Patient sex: M
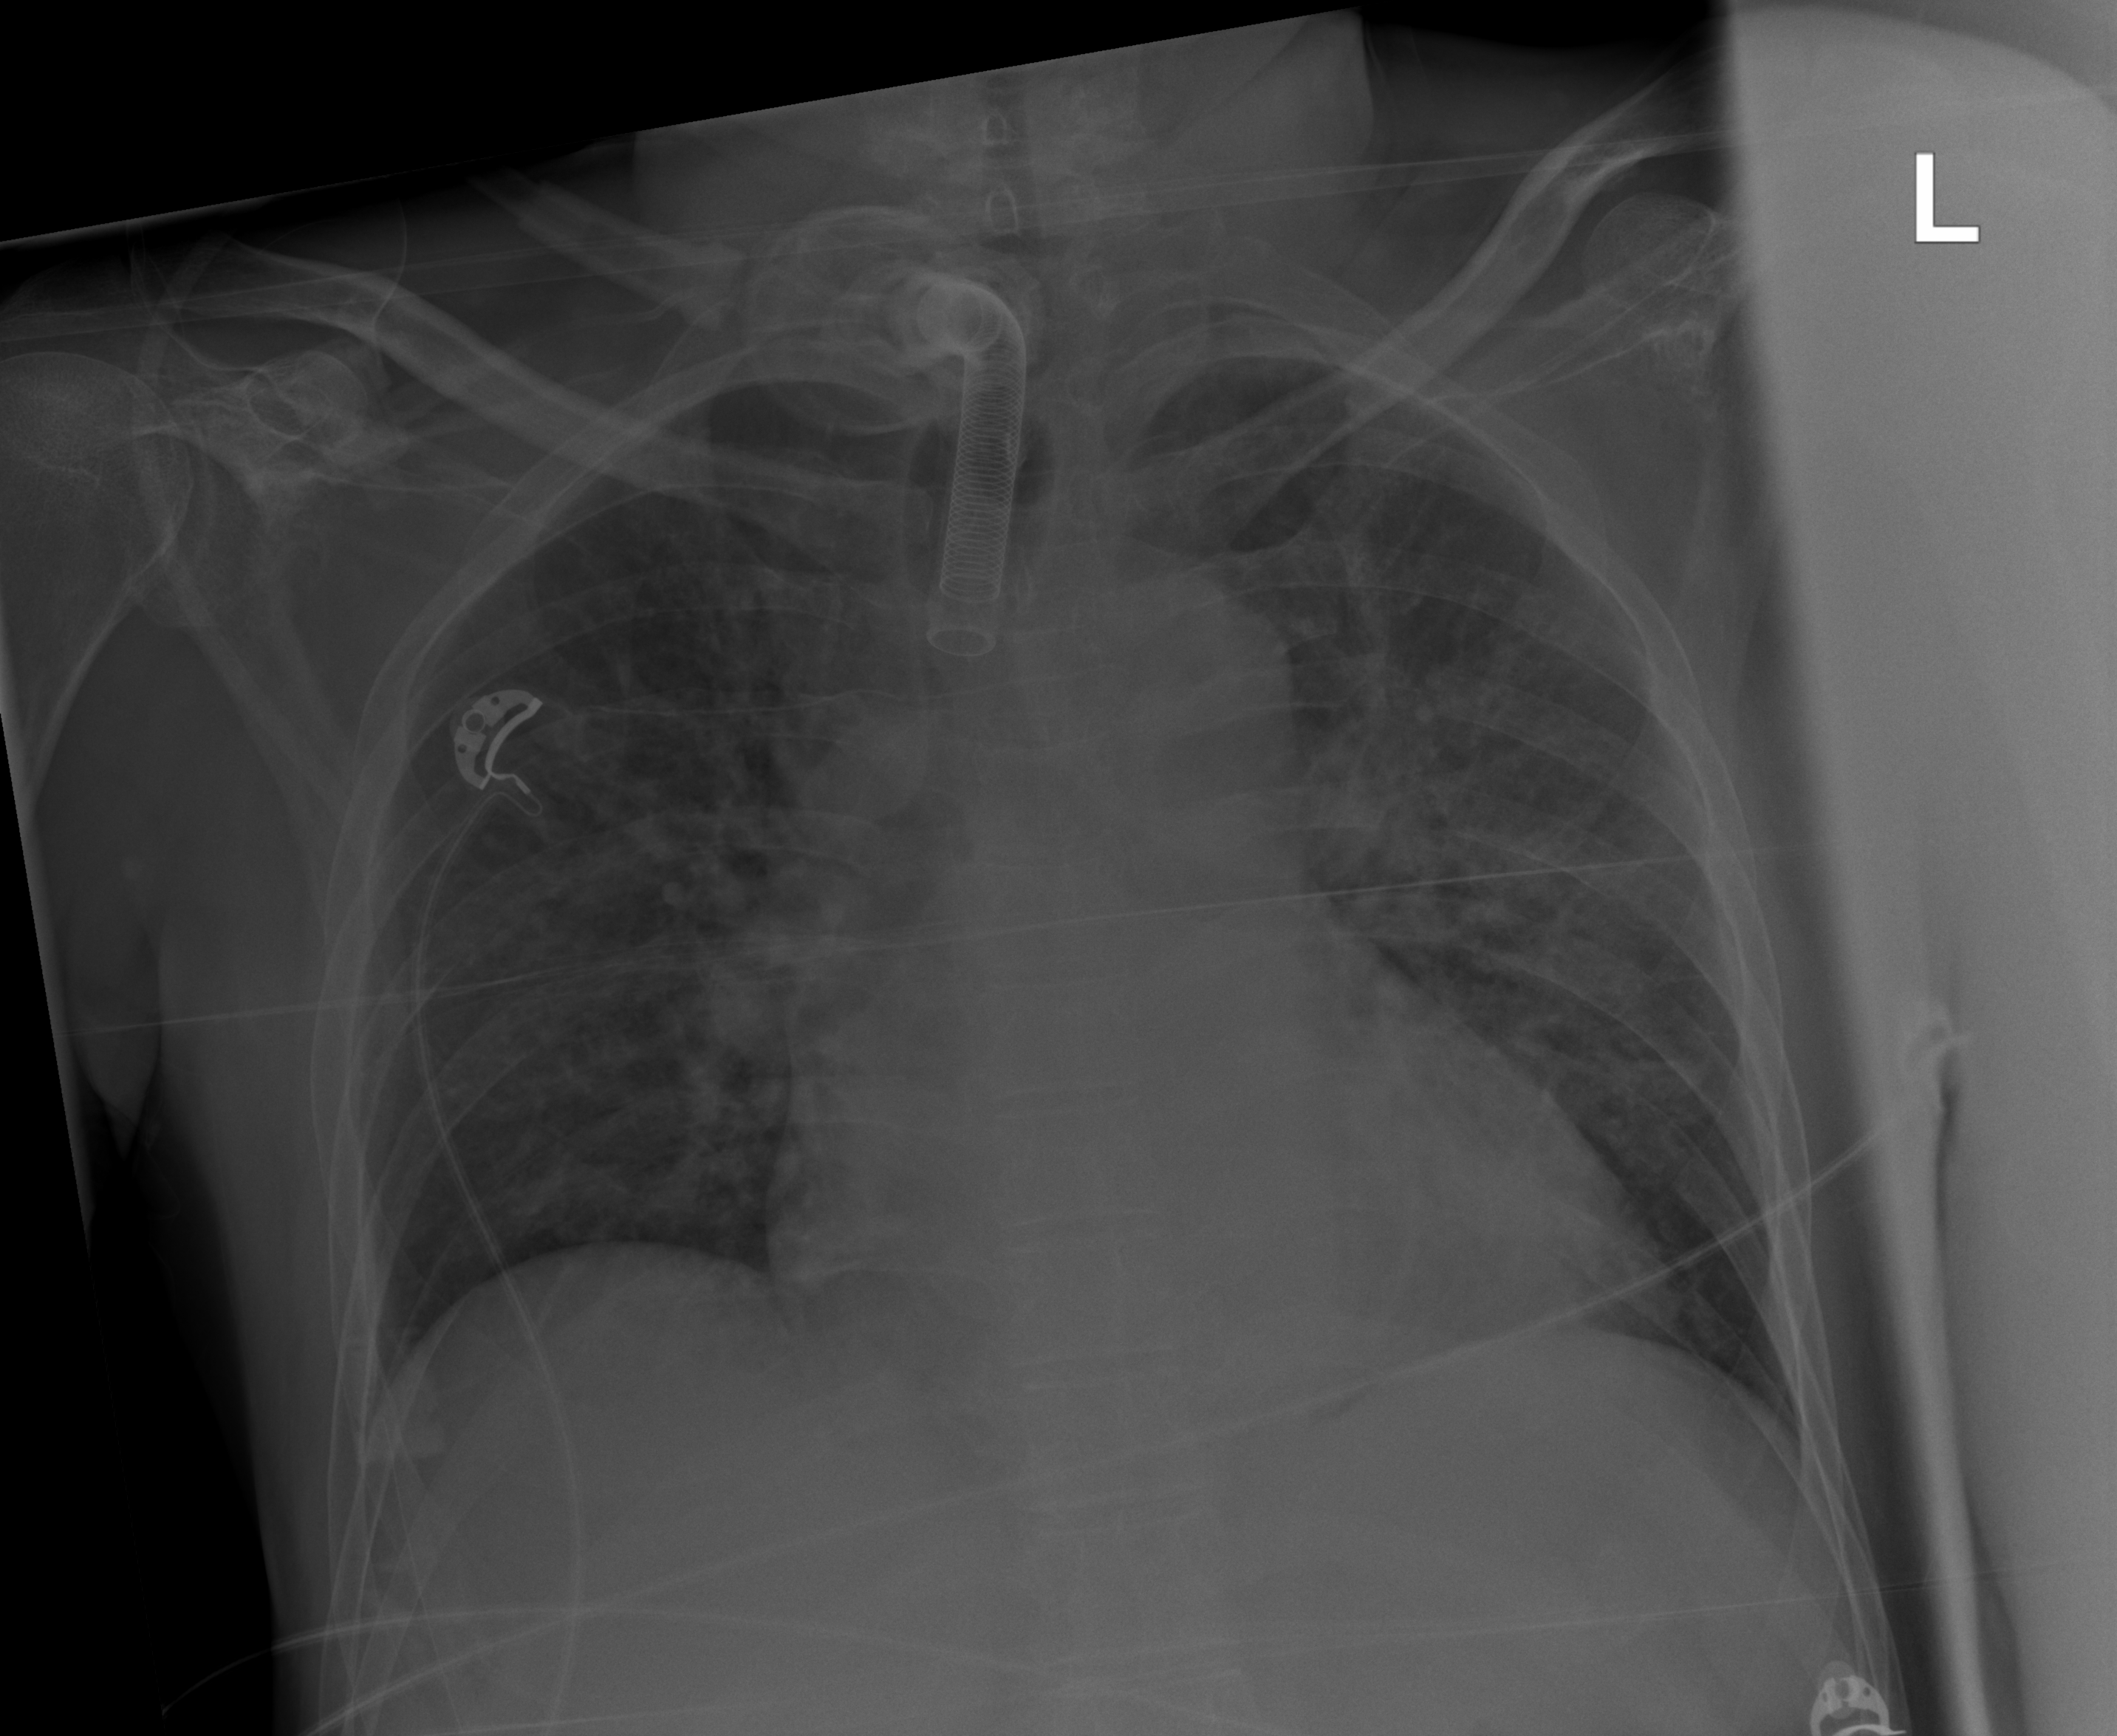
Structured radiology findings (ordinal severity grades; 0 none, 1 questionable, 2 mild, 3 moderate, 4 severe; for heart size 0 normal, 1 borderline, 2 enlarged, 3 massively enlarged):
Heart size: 2
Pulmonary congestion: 2
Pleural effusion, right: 0
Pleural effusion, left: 0
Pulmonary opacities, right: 0
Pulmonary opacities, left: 3
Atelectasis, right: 0
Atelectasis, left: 3